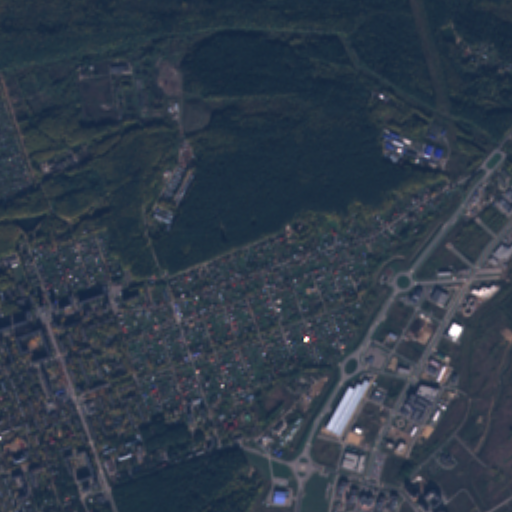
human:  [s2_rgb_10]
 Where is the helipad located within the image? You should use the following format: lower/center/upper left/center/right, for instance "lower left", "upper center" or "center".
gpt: The helipad is located in the lower center of the image.
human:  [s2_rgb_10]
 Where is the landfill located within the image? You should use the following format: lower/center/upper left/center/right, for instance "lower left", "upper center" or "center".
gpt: The landfill is located in the upper center of the image.
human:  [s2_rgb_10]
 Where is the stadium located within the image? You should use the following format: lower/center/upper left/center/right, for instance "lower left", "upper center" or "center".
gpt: The stadium is located in the lower left of the image.
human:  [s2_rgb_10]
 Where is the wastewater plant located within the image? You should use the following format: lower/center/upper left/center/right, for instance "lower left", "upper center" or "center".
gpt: The wastewater plant is located in the upper left of the image.
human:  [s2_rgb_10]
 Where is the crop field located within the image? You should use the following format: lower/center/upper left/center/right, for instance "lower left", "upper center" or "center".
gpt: There is no crop field in the image.